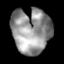
Tissue: skin
Cell type: Epithelial cells
Senescence score: 0.2537
Nuclear area (px): 1705
Mean DAPI intensity: 148.429